Question: I have two similar images inside one fixed size div. Images are placed one under another. I want to spread images vertically in order to one img stick to top, and another stick to bottom.
'''
<div style='text-align: center; border: 1px solid black;'>text
<div style='border:1px solid black;height: 150px;'>
<img style='float: left; clear: both;' src='http://iconizer.net/files/Sketchdock_Ecommerce_Icons/orig/arrow-up-blue.png'>
<img style='float: left; clear: both;' src='http://iconizer.net/files/Sketchdock_Ecommerce_Icons/orig/arrow-down-blue.png'>
</div>
</div>
'''

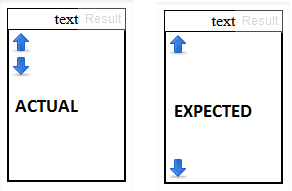
Answer: @ is right.
- 'position: relative;'- 'position: absolute; bottom: 4px; left: 0;''img'
Run snippet below:
'''
<div style='text-align: center; border: 1px solid black;'>text
<div style='position: relative; border: 1px solid black; height: 150px;'>
<img style='float: left; clear: both;' src='http://iconizer.net/files/Sketchdock_Ecommerce_Icons/orig/arrow-up-blue.png' />
<img style='float: left; clear: both; position: absolute; bottom: 2px; left: 0;' src='http://iconizer.net/files/Sketchdock_Ecommerce_Icons/orig/arrow-down-blue.png' />
</div>
</div>
'''